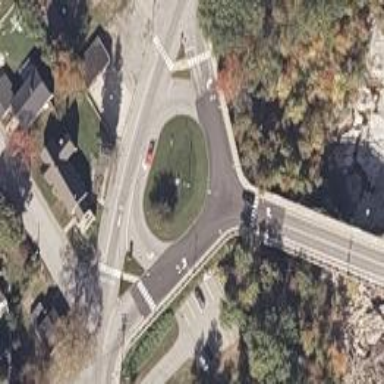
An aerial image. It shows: Roundabout on trunk highway with asphalt surface.